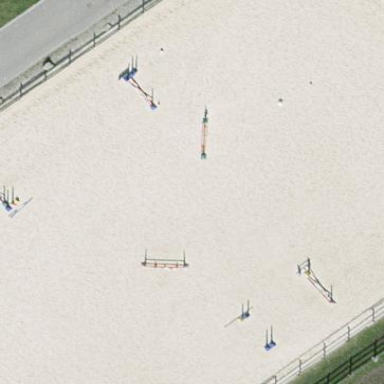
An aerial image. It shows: Equestrian pitch used for leisure and sports activities.